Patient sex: F
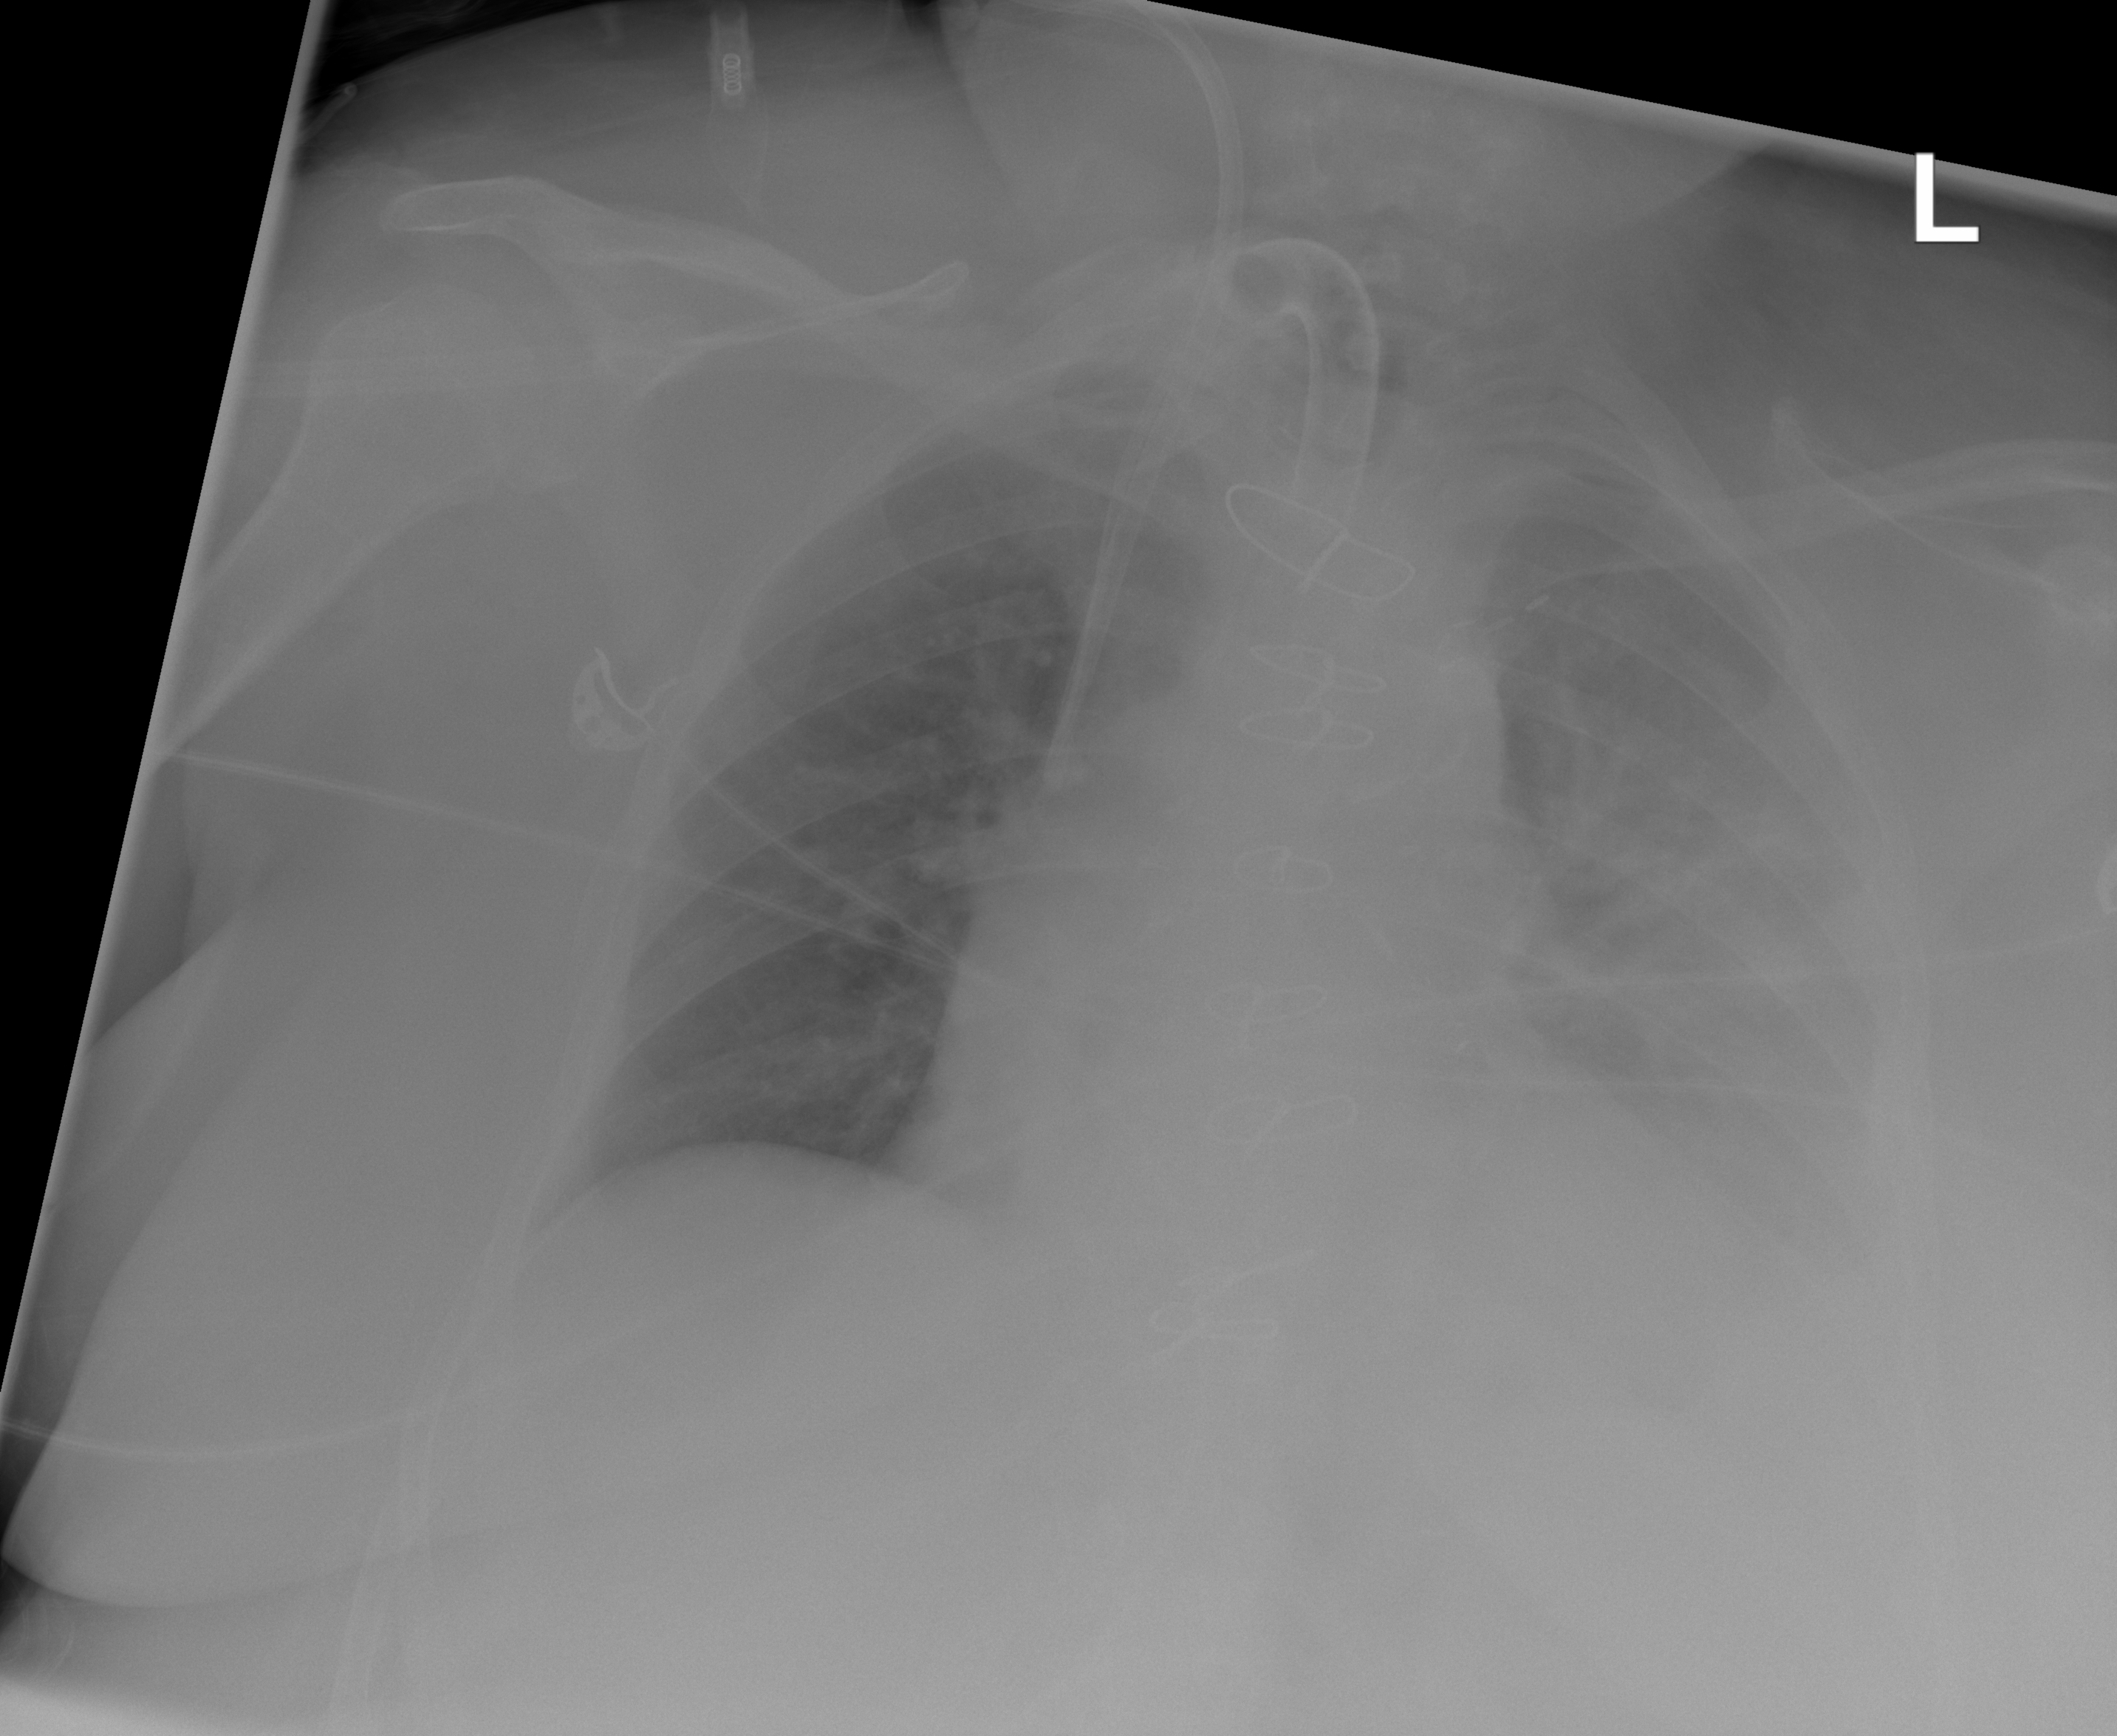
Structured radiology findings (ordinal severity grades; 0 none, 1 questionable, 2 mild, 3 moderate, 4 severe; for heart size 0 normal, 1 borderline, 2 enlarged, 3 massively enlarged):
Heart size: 1
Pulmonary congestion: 2
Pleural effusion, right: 0
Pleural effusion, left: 2
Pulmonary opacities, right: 0
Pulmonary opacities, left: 0
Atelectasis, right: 2
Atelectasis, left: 2